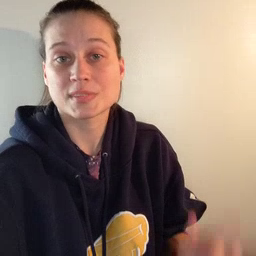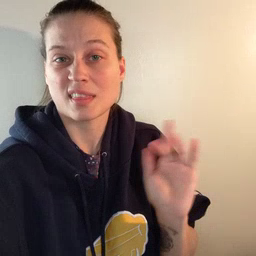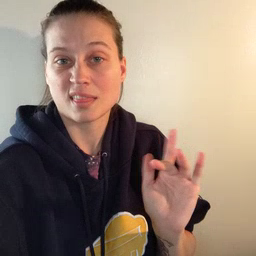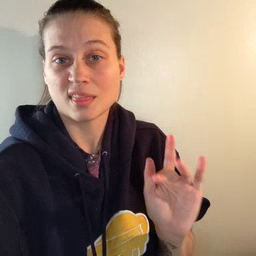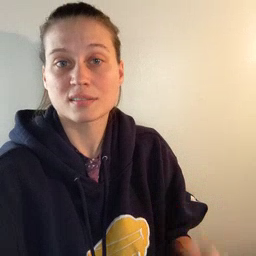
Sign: yucky